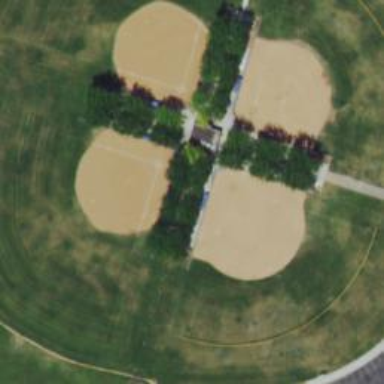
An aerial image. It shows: Baseball pitch for leisure land activities.